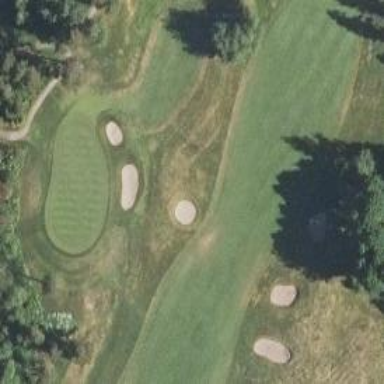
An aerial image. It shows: View of golf hole.